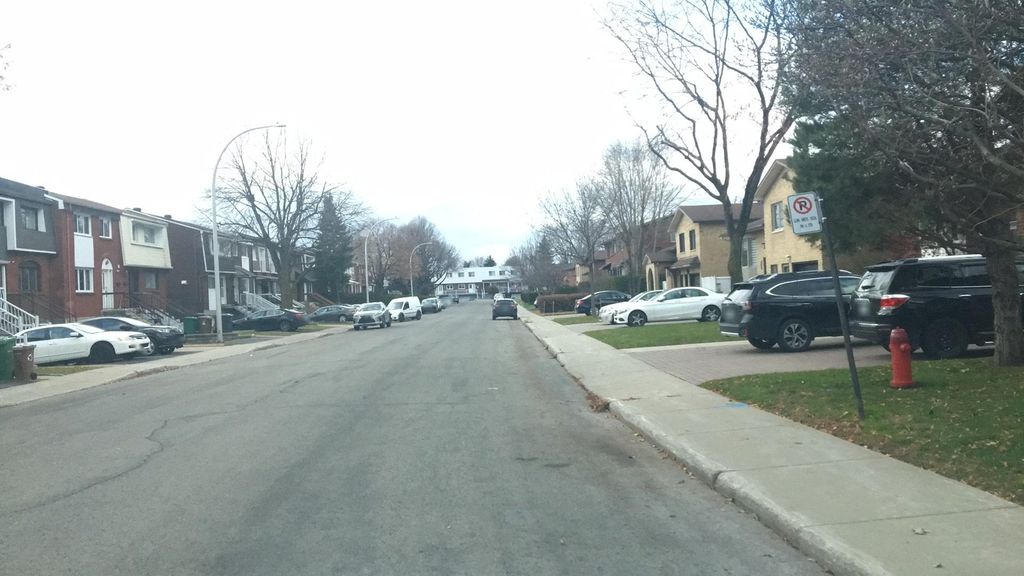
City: montreal